Frequency: 55000
Velocity: 0,1705
Power: 22,6
Pulse duration: 0,0000001
Pass count: 1
Magnification: 10
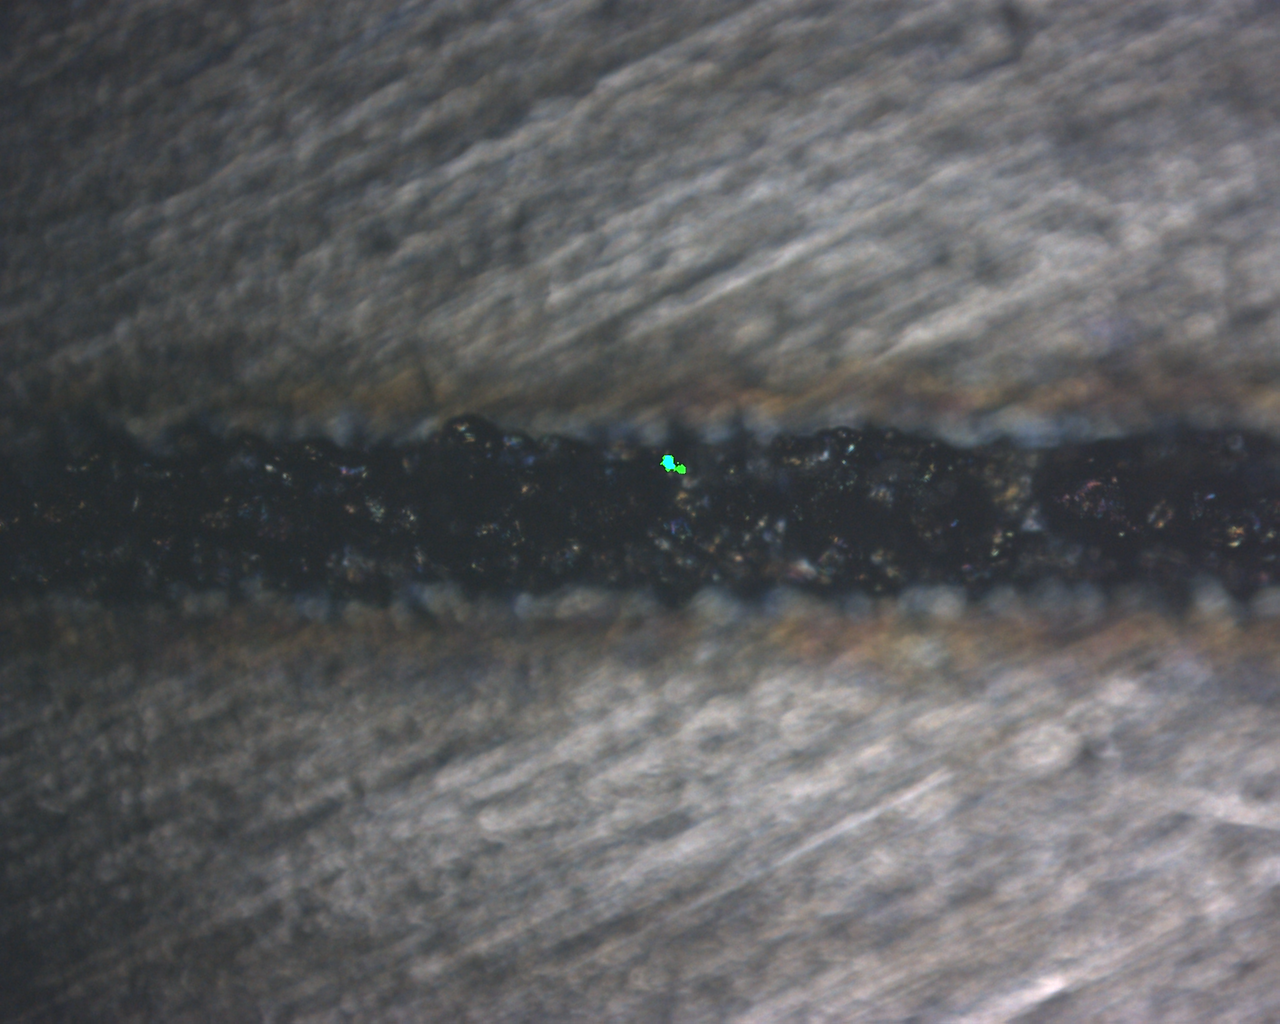
Measured width: 143.4308
Other width: 62.742